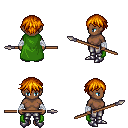
a pixel art fantasy rpg character, female body template, human, dark skin, green cape, metal pants, dark blonde short bangs hairstyle, white cloth bandages, metal boots, spear, four views (front, back, left, right), 2x2 character sprite sheet, small pixel art, hard edges, no anti-aliasing